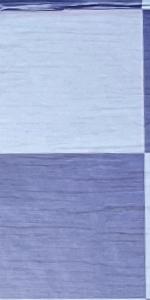
Label: Empty